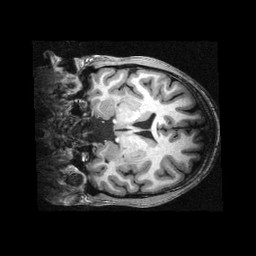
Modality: T1w
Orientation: coronal
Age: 19
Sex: male